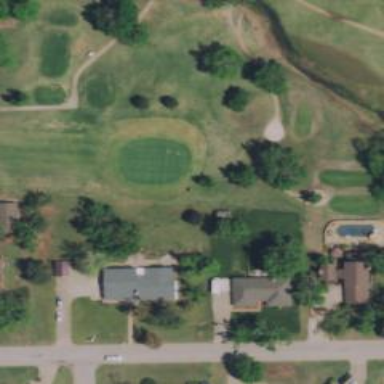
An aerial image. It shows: View of golf hole.